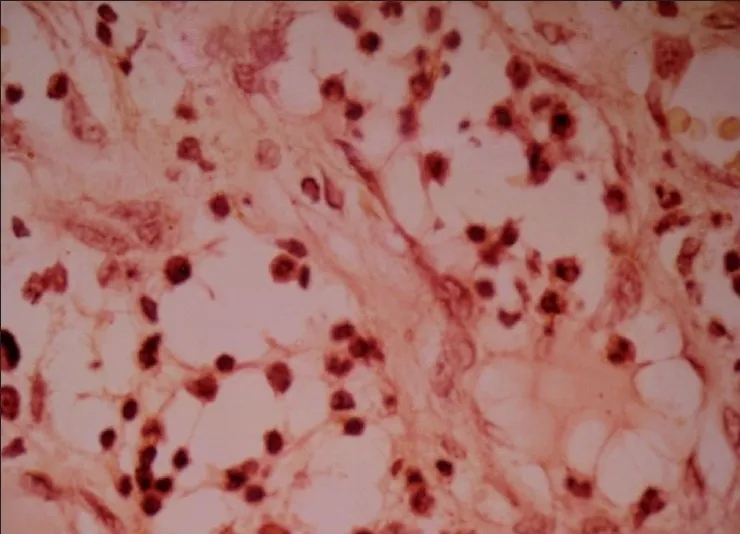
Microscopic picture of biopsy slide showing- proliferated fibrous bands in the connective tissue with uniformly distributed chronic inflammatory cells.
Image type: pathology (immunostaining)